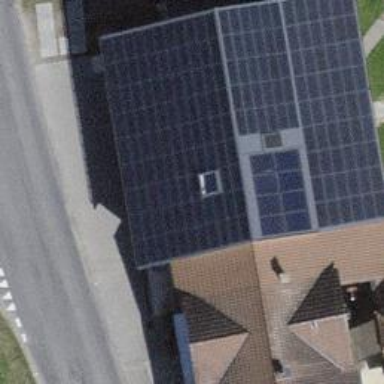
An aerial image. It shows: Solar photovoltaic panel generator.